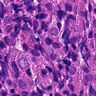
Metastatic tissue present: yes